Question: I have a question about mechanism of throwing/catching/handling compensation event in bpmn2.
Based on 'Travel Booking Example' in <URL>:

Is it correct? Can a compensation (booking) throws from outside of an ended sub-process (booking), and activates a 'compensation event sub-process' (handle compensation) inside it? (the green arrow)
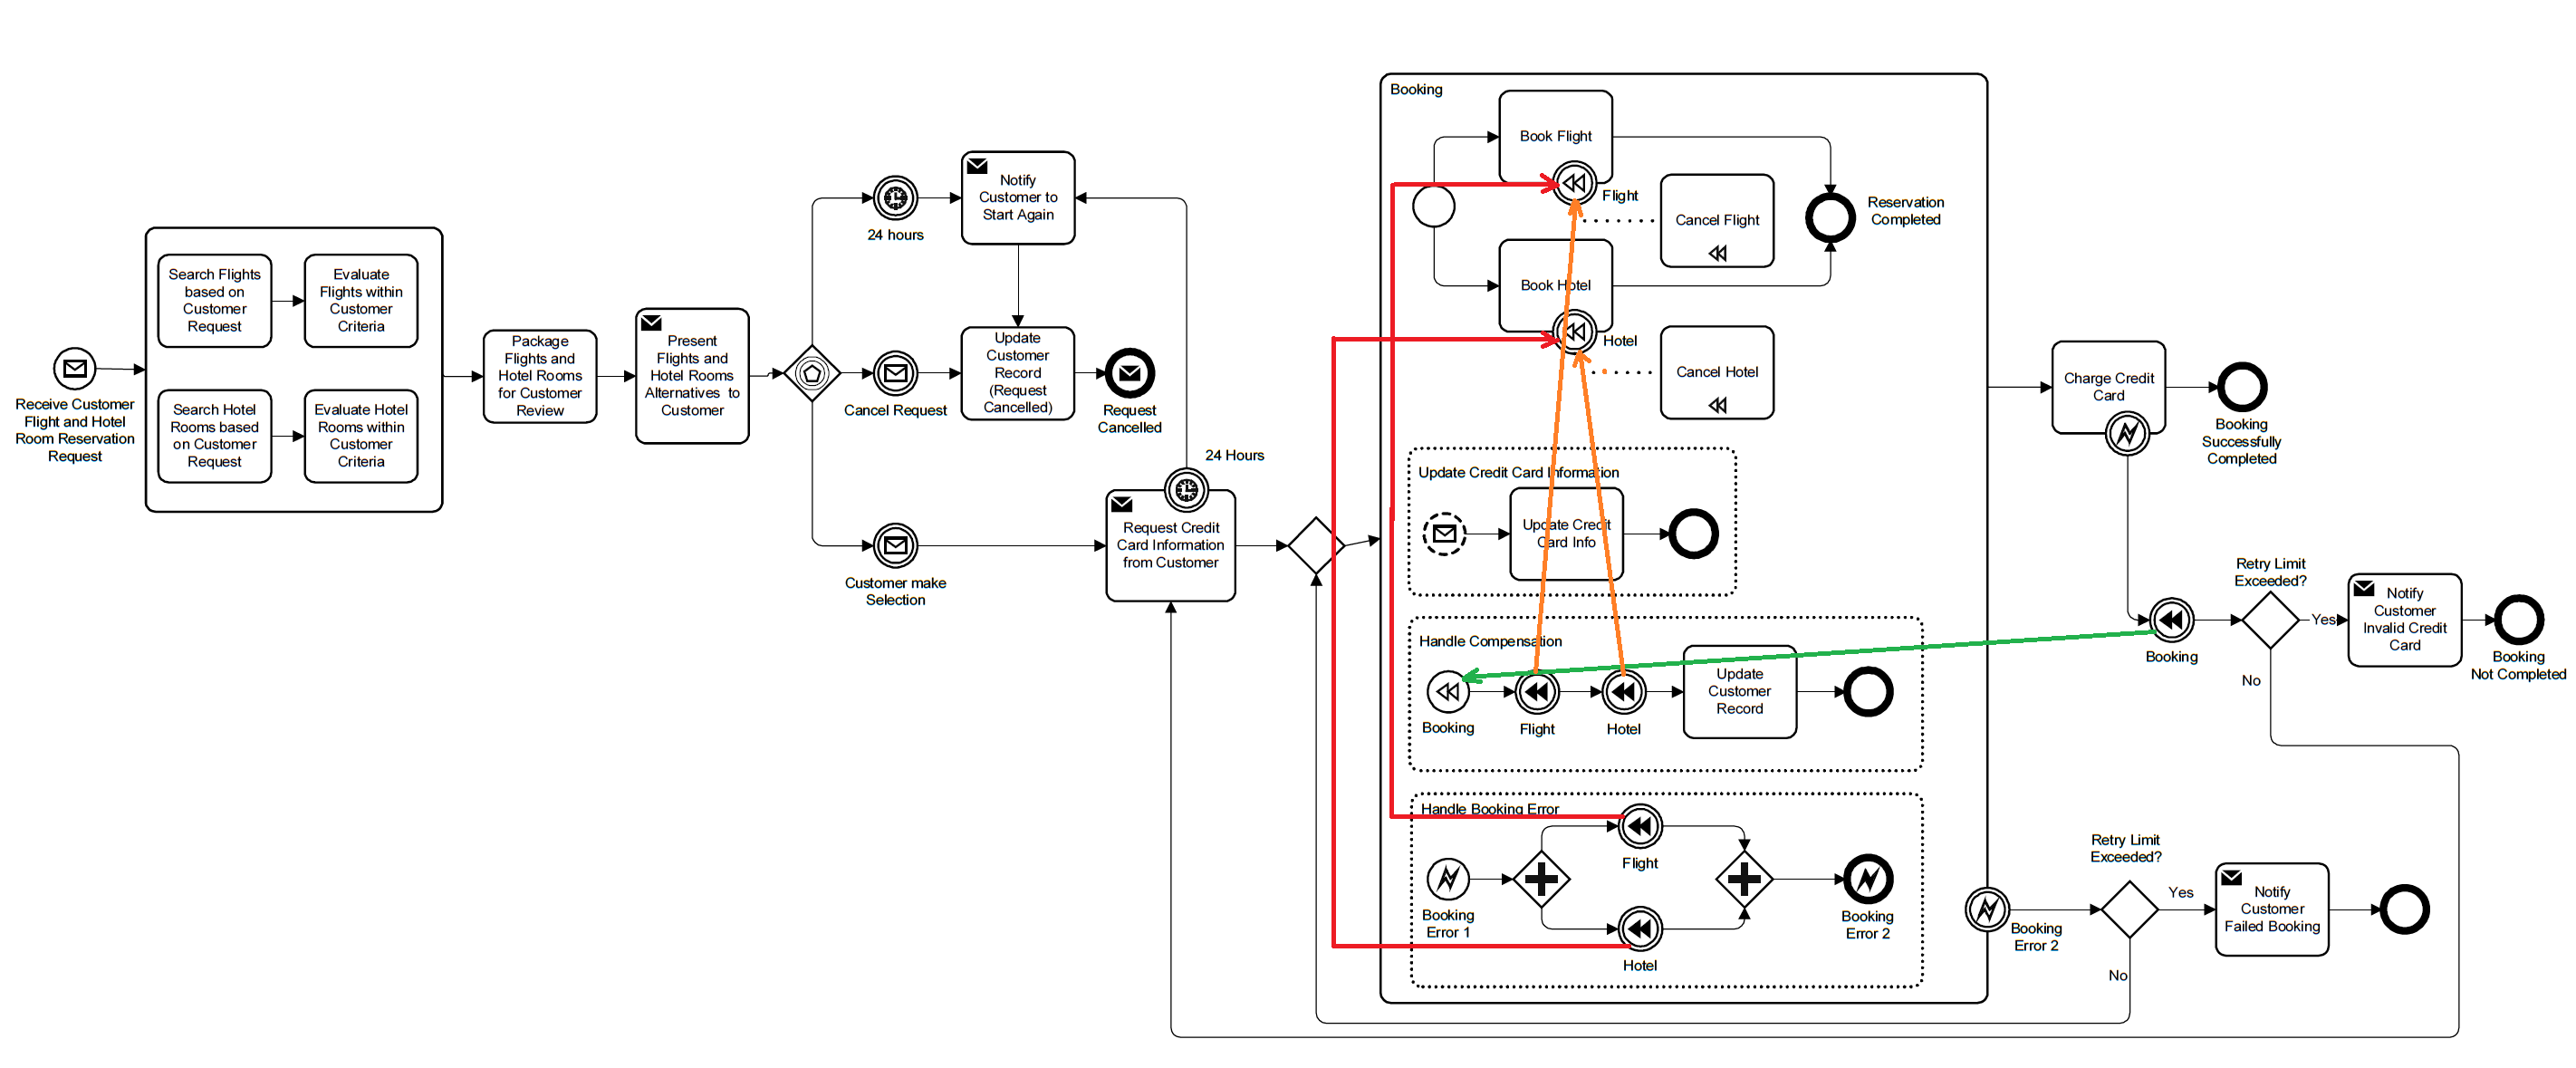
Answer: My assumption was not true. Based on <URL>:
A compensation boundary event has a different activation policy from other boundary events. Other boundary events like for instance the signal boundary event are activated when the activity they are attached to is started. When the activity is left, they are deactivated and the corresponding event subscription is cancelled. The compensation boundary event is different. From this, it follows:
When compensation is triggered, the compensation handler associated with the compensation boundary event is invoked the same number of times the activity it is attached to completed successfully.
If a compensation boundary event is attached to an activity with multiple instance characteristics, a compensation event subscription is created for each instance.
If a compensation boundary event is attached to an activity which is contained inside a loop, a compensation event subscription is created for each time the activity is executed.
If the process instance ends, the subscriptions to compensation events are cancelled.
The compensation event handler in a sub-process is same.
So the target of red and orange arrows in the given figure, should be the compensation tasks: 'cancel flight' and 'cancel hotel'.